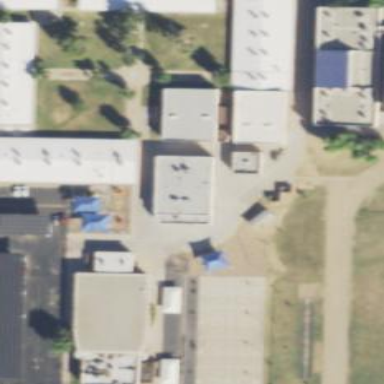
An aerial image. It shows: School.